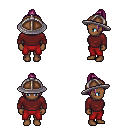
a pixel art fantasy rpg character, female body template, human, dark skin, maroon long-sleeve shirt, red pants, pink short topknot hairstyle, chain helm, four views (front, back, left, right), 2x2 character sprite sheet, small pixel art, hard edges, no anti-aliasing